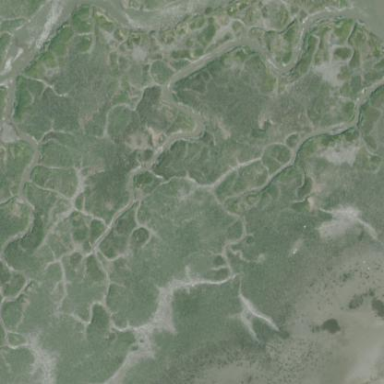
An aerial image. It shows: Saltmarsh wetland area.